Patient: sex M, age 54
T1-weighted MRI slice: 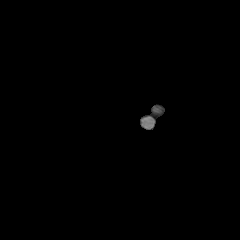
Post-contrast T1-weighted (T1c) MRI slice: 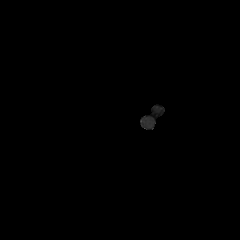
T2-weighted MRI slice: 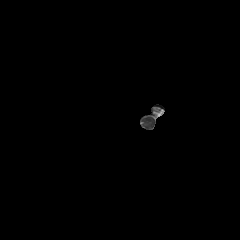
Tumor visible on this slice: no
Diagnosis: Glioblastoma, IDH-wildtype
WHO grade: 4